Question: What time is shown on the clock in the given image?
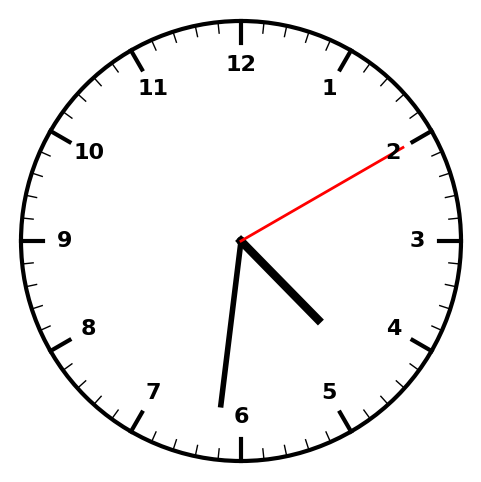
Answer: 04:31:10